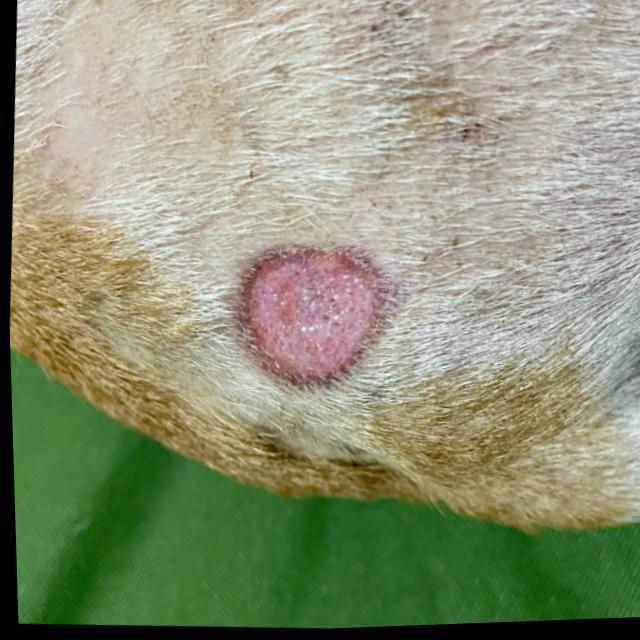
Canine ringworm (Dermatophytosis) — fungal infection caused by Microsporum or Trichophyton. Presents with circular alopecia, scaling, crusting, and broken hairs.